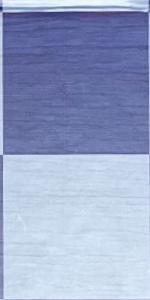
Label: Empty